Question: Attempting to cache my SSRS reports as referenced in
<URL>
...I am to understand I need to set the processing options:
<URL>
...which seems to dictate there should be a dropdown here:

However, notice I hover over and nothing happens.
Could this be related to my previous installation SQL Express 2008 R2 with Advanced Services somehow failing to fully upgrade all the user options back when I upgraded to SQL Server Enterprise? I understand Express does not have the ability to cache reports per the documentation - but I am using Enterprise now.
Or am I just looking in the wrong place?
---
Basically, the SSRS Report Server page (See above Image), is still the crippled Express version - so the upgrade must have failed on that part. I tried backing up the instance, fully uninstalling SQL Server and all it's components, and re-installed from scratch. Still no love. What is going on?
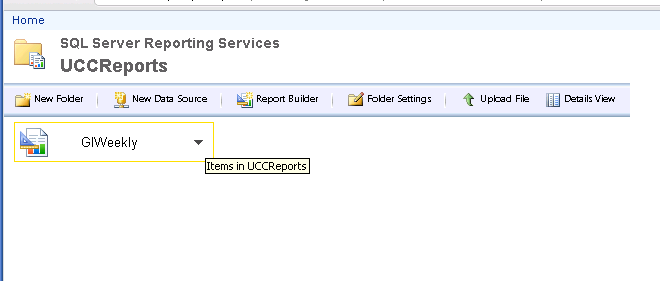
Answer: Answered: Even if you "Uninstall" SSRS from the Control Panel > Uninstall a Program, you must also do the following:
1. Manually remove/backup the databases ReportServer and ReportServerTempDB from the SQL Server. If we already had some reports deployed to Reporting Services, we would do a backup of the databases and reconnect after the new installation. If we want to set a clean Reporting Services without reports, we can just remove them using Management Studio.
2. Manually remove the virtual folders Reports and ReportServer from IIS (This is only for RS 2005. As you may know, RS 2008 doesn't use IIS)
3. Manually remove the folder of the instance of Reporting Services (For example for RS 2008 would be something like C:\Program Files\Microsoft SQL Server\MSRS10.MSSQLSERVER). This folder is not removed automatically and, if we don't remove it manually, the configuration files will contain information about the old configuration and we might conserve old problem if they existed.